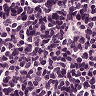
Metastatic tissue present: no